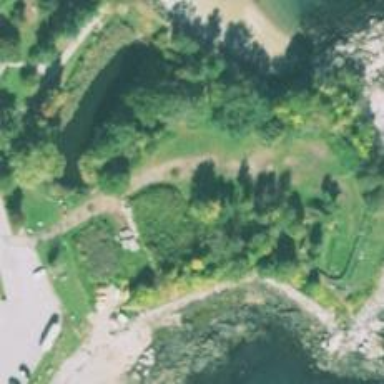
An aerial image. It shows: Historic military bunker.